Question: How can I make the selection color (blue here) stop at the end of the filename instead of going all the way to the edge of the 'ListView'?
I put the orange background on the item 'StackPanel' to show that it is not because it fills the whole width which I first thought.
'''
<Expander Header="Project">
<Expander.Resources>
<DataTemplate x:Key="IconTextItemTemplate">
<StackPanel Orientation="Horizontal" Background="Orange">
<Image Source="{Binding icon}"/>
<TextBlock Text="{Binding text}"/>
</StackPanel>
</DataTemplate>
</Expander.Resources>
<ListView ItemTemplate="{StaticResource IconTextItemTemplate}"/>
</Expander>
'''

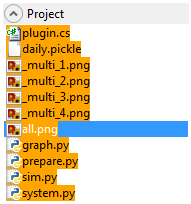
Answer: Change the ItemContainerStyle to incude HorizontalAlignment="Left". That way the item container will shrink to the size of the item instead of filling the entire column.
'''
<Style x:Key="LeftAligned">
<Setter Property="FrameworkElement.HorizontalAlignment" Value="Left" />
</Style>
...
<ListView ItemTemplate="{StaticResource IconTextItemTemplate}"
ItemContainerStyle="{StaticResource LeftAligned}" />
'''